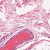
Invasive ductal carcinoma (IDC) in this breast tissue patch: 0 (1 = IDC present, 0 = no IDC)